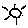
Label: sun